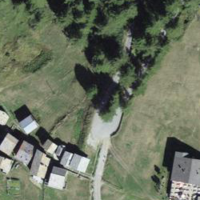
EUNIS habitat code: 31
Species observed at this site:
Chamaenerion angustifolium
Rumex alpinus
Fringilla coelebs
Gypaetus barbatus